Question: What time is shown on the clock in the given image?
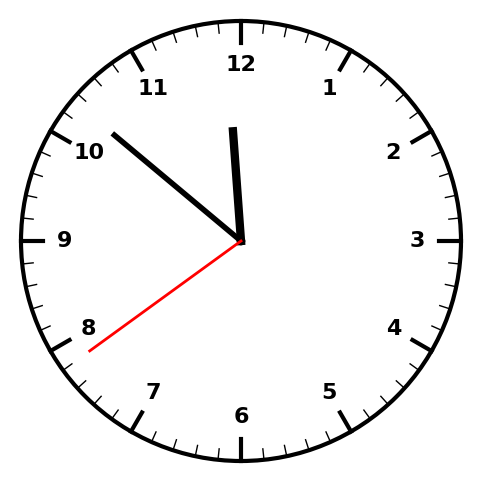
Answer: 11:51:39